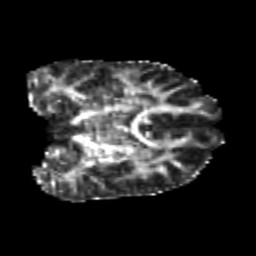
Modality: FA
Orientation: coronal
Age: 22
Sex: female
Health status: healthy
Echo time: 0.074 s